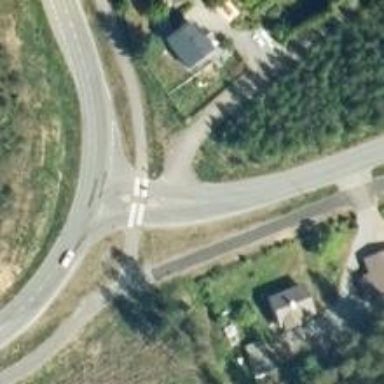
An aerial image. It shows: Uncontrolled crossing on the road.